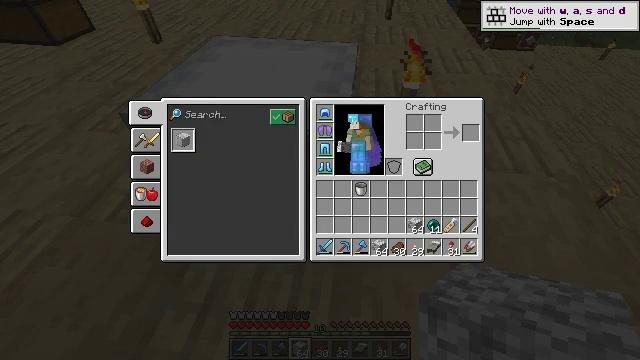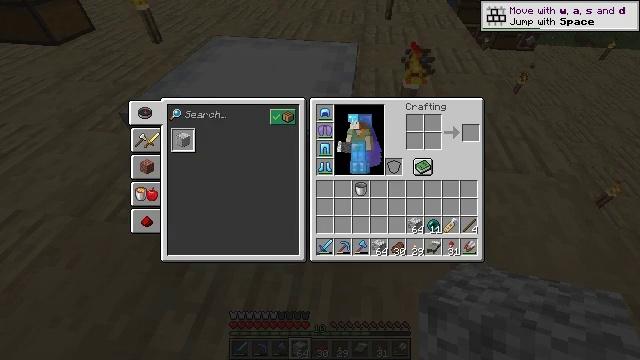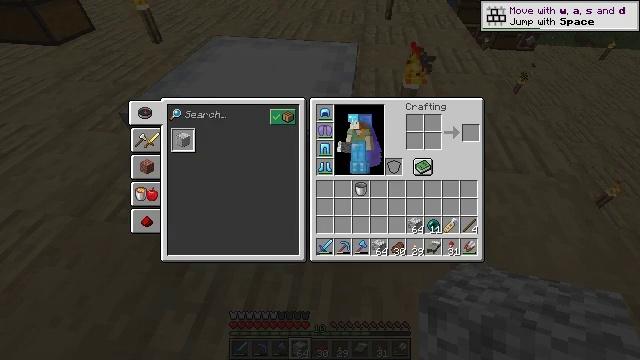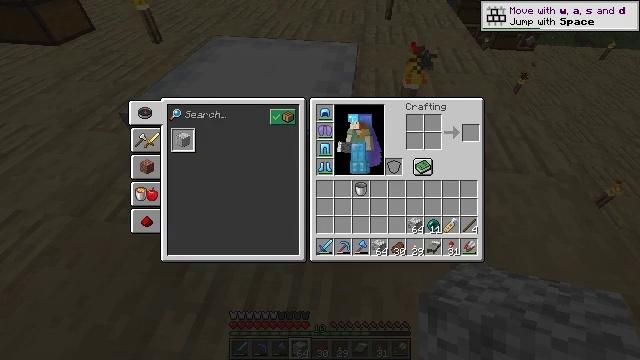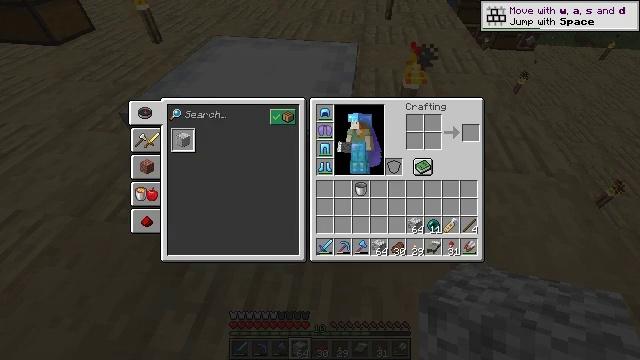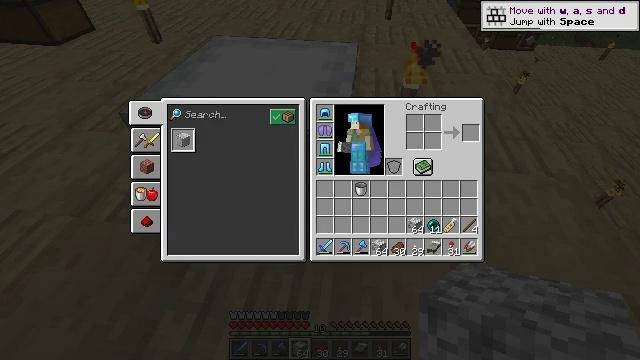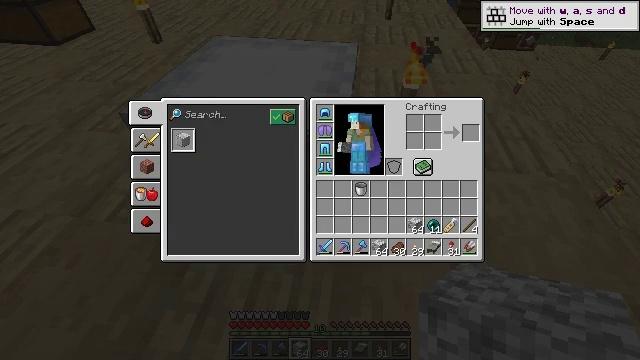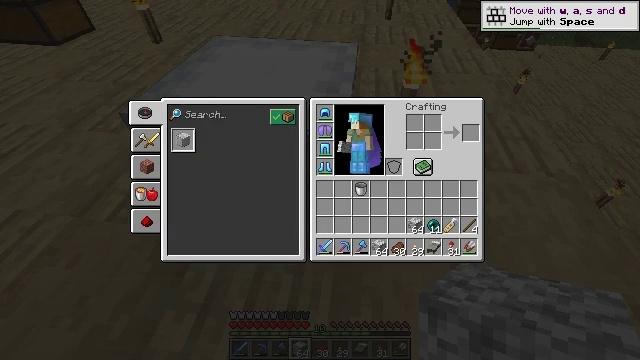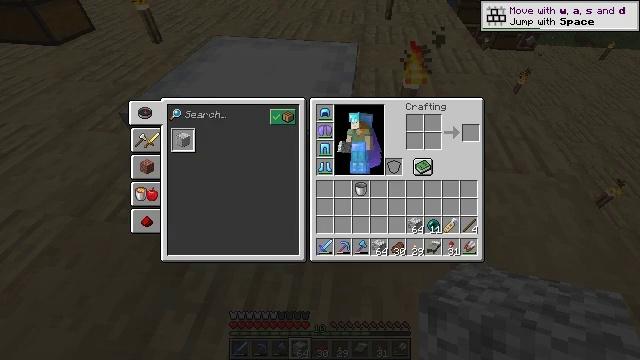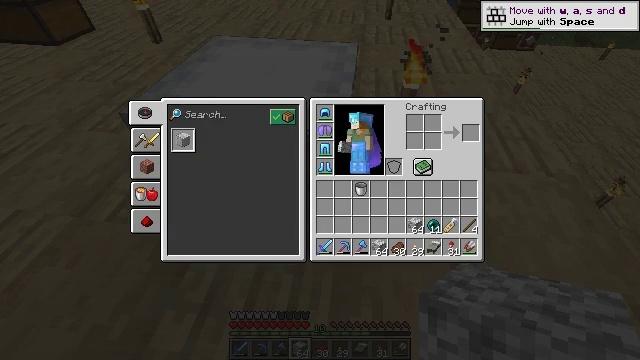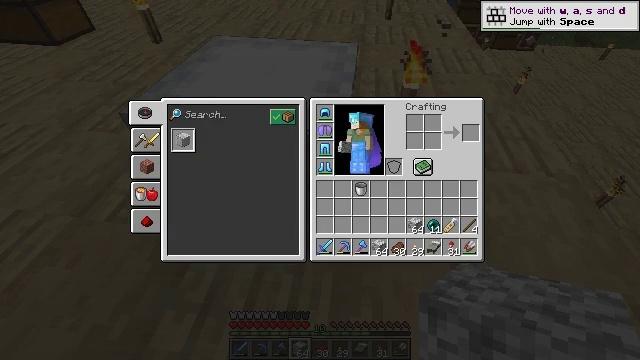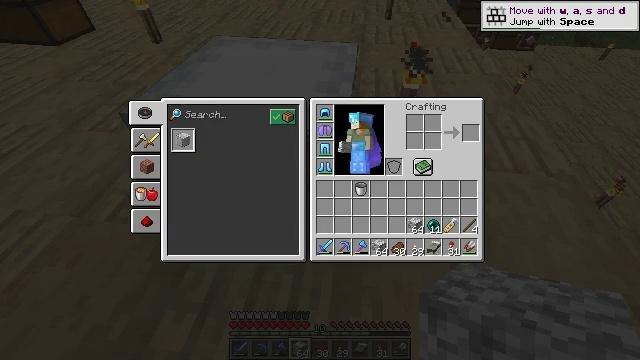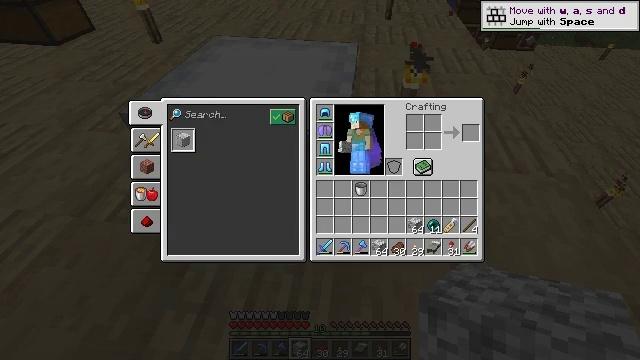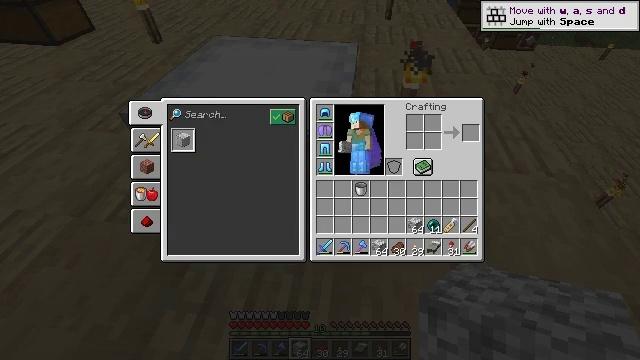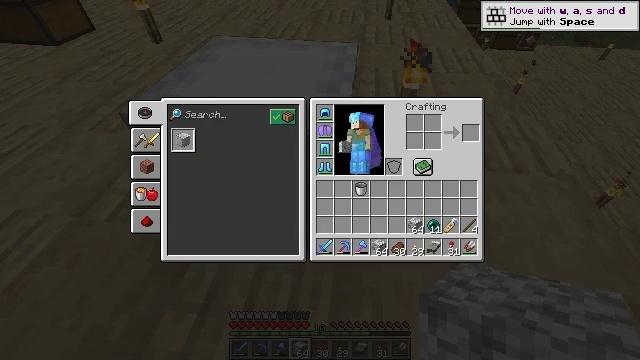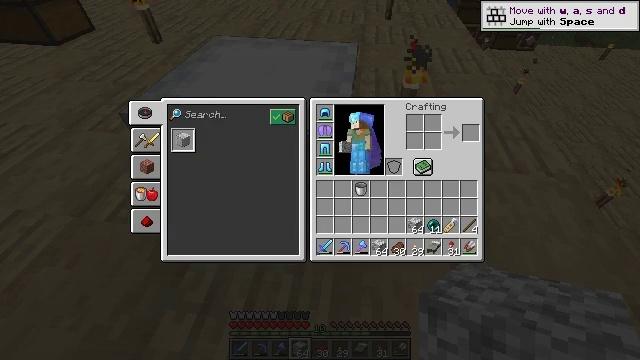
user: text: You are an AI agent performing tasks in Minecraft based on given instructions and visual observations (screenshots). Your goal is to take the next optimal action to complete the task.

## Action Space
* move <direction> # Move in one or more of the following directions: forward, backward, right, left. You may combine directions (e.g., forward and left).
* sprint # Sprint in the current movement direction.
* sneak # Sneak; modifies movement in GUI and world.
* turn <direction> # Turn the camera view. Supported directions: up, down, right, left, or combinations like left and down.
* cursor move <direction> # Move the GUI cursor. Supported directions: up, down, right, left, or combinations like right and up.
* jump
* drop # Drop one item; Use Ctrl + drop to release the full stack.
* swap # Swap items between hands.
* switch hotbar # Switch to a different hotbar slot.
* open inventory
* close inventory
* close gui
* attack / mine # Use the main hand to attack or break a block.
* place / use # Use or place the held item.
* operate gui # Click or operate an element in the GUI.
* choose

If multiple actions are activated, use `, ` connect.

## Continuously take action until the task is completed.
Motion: motion action
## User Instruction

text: Create polished diorite by combining diorite in the crafting interface.
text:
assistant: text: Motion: no_op
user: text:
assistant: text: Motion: no_op
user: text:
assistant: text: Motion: no_op
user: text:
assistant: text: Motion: no_op
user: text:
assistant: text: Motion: no_op
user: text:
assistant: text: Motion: no_op
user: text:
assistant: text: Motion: no_op
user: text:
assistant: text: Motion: no_op
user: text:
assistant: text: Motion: no_op
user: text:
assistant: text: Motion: no_op
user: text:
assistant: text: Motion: no_op
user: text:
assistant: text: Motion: no_op
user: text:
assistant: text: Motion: no_op
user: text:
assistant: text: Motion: no_op
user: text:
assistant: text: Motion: no_op
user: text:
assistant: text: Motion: no_op
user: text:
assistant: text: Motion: no_op
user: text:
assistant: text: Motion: no_op
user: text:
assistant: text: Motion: no_op
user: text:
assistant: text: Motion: no_op
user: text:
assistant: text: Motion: no_op
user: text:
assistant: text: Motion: no_op
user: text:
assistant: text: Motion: no_op
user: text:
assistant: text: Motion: no_op
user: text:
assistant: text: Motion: no_op
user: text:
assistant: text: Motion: no_op
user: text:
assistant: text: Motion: no_op
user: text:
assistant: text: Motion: no_op
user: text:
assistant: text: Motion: no_op
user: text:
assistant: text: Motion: no_op